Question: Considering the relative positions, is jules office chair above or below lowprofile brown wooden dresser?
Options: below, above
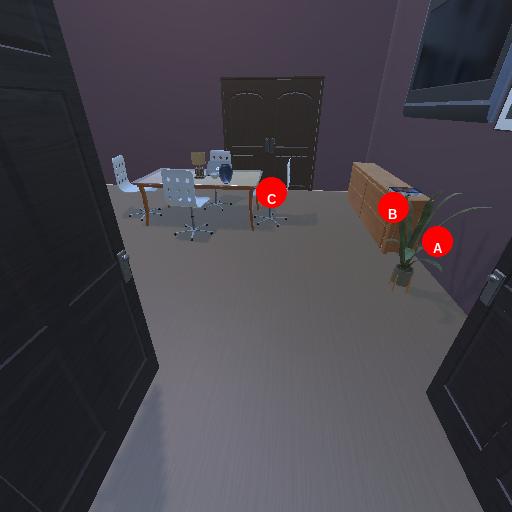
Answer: below